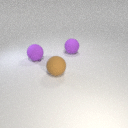
large purple rubber sphere behind large brown rubber sphere